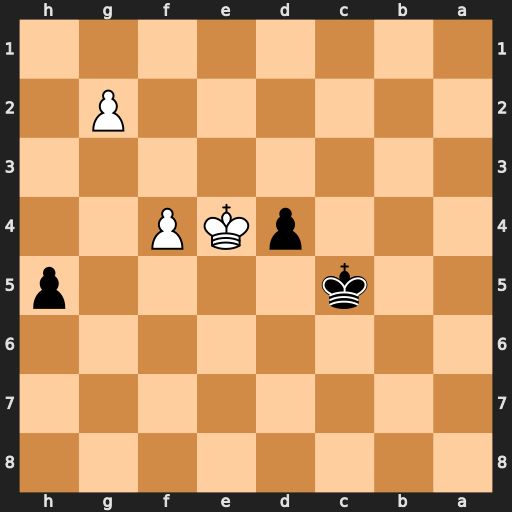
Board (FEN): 8/8/8/2k4p/3pKP2/8/6P1/8
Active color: b
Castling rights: -
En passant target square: -
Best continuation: Kc4 f5 d3 Ke3 Kc3 f6 d2 Ke2 Kc2